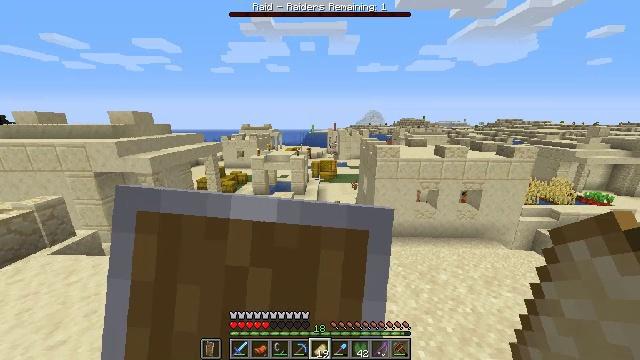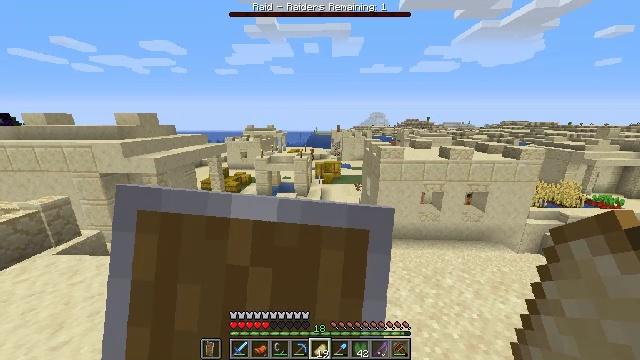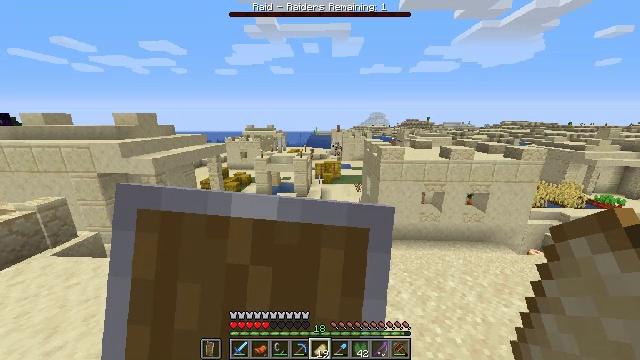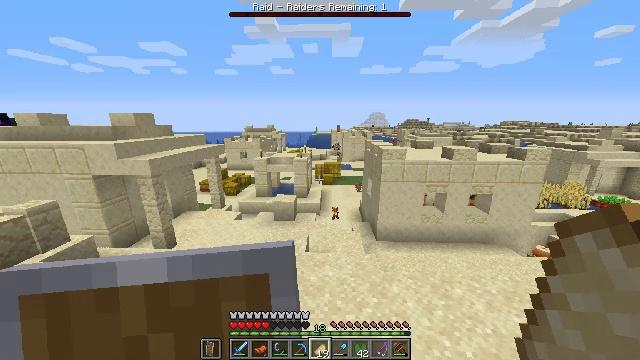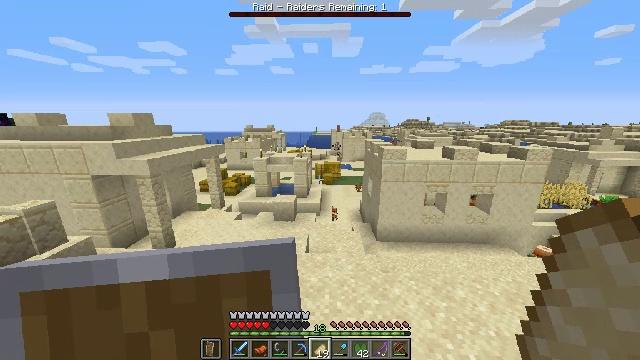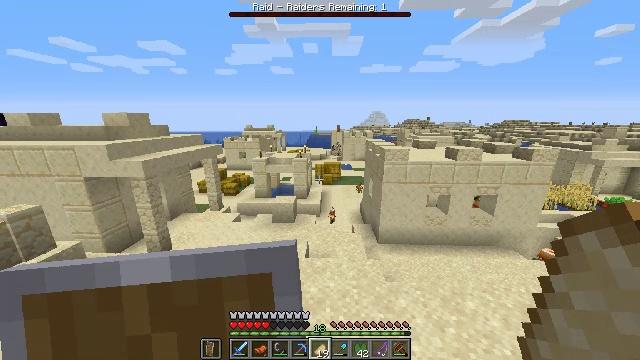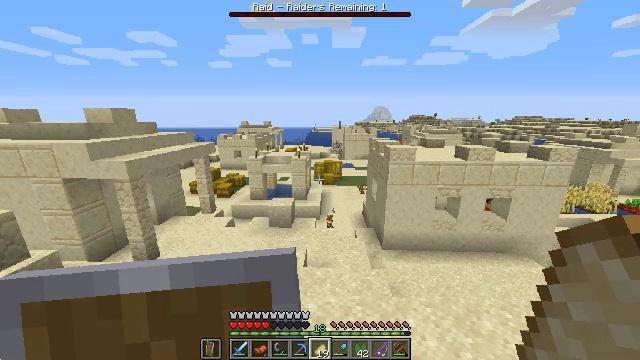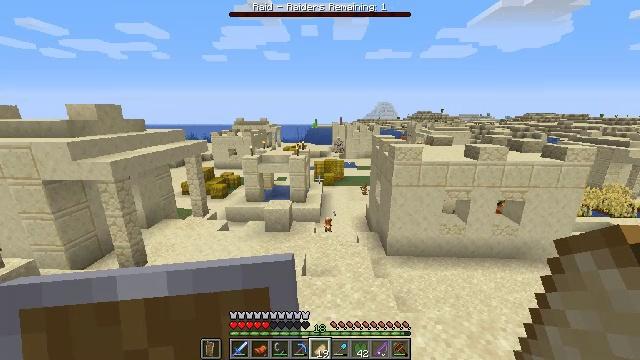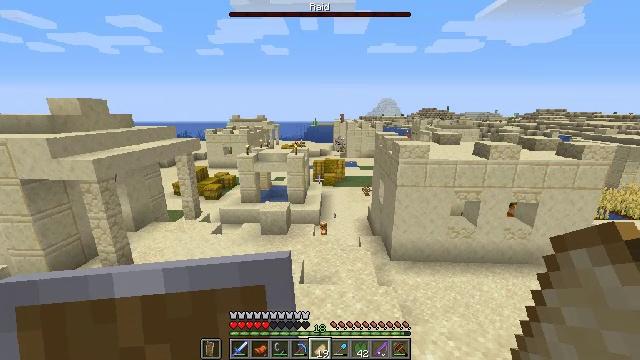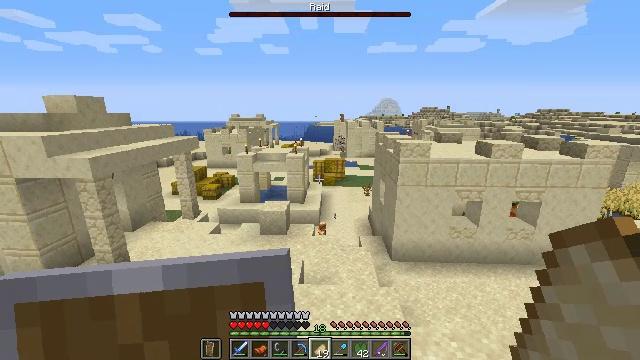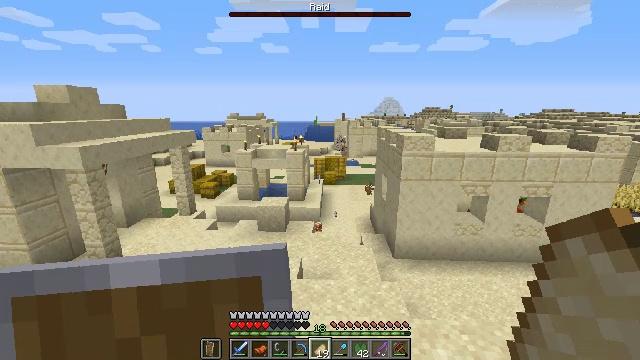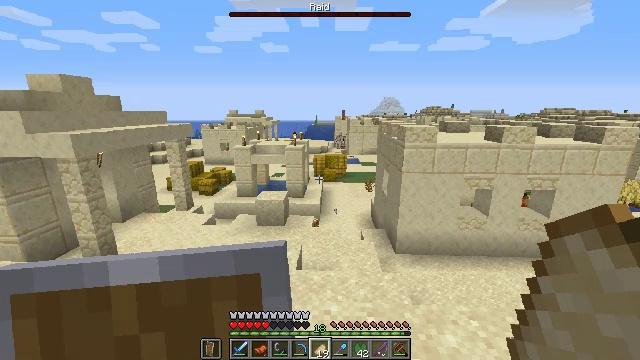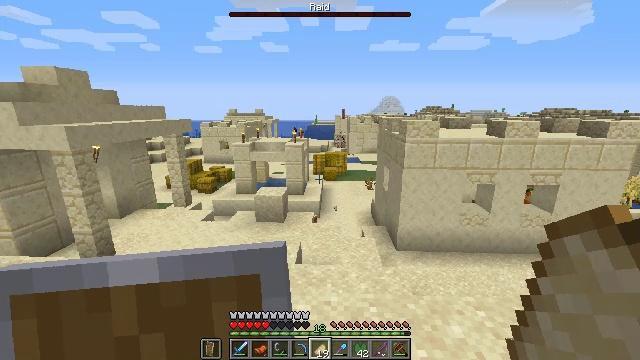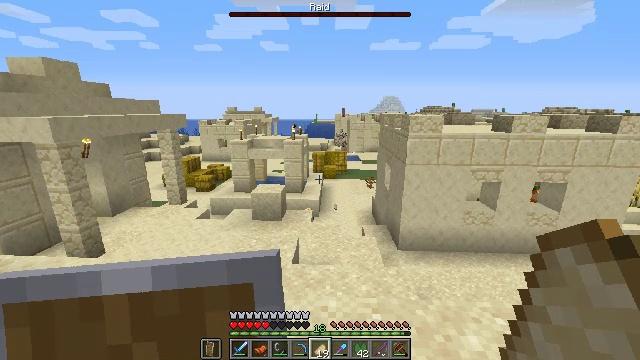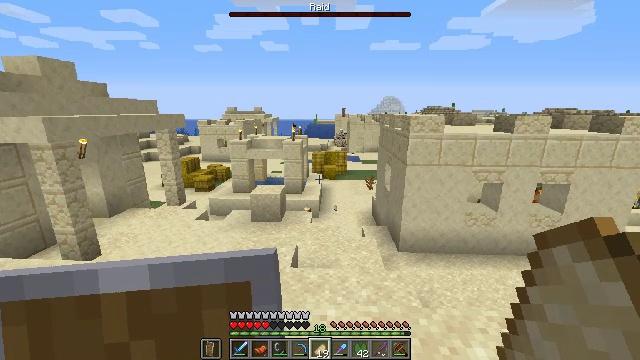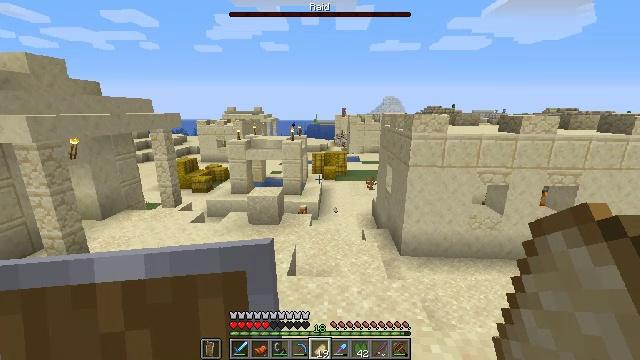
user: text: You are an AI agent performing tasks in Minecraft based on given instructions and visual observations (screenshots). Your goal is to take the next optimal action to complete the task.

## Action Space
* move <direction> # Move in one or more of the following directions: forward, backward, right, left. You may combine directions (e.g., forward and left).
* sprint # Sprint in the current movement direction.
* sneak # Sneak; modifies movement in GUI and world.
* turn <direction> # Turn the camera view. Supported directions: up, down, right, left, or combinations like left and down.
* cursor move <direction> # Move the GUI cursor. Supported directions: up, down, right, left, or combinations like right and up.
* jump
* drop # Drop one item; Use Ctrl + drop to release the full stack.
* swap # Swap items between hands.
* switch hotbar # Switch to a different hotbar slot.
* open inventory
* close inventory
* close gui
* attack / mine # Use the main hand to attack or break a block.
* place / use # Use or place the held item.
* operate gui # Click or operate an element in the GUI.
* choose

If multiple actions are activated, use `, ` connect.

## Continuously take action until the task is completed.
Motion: motion action
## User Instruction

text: Remove a glass bottle from the inventory.
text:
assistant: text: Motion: move forward, use / place
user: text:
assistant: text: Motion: move forward, use / place
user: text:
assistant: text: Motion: move forward
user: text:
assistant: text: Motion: move forward
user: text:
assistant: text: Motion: no_op
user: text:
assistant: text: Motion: move forward
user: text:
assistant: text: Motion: move forward
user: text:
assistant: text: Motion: no_op
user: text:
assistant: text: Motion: move forward
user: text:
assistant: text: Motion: move forward
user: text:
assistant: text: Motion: move forward
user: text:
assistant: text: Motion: move forward
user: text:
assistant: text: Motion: move forward
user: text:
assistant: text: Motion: move forward
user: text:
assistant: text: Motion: move forward
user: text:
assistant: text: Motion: move forward
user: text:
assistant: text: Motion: move forward
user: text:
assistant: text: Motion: move forward
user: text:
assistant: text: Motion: move forward
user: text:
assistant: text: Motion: move forward
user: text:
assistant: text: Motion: move forward
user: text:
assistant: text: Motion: move forward
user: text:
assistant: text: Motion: move forward, switch to hotbar 1
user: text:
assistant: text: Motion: move forward, switch to hotbar 1
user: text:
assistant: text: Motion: move forward
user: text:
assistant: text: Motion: move forward
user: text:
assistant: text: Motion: move forward
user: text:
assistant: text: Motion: move forward
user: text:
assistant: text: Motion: move forward
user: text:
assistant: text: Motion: move forward